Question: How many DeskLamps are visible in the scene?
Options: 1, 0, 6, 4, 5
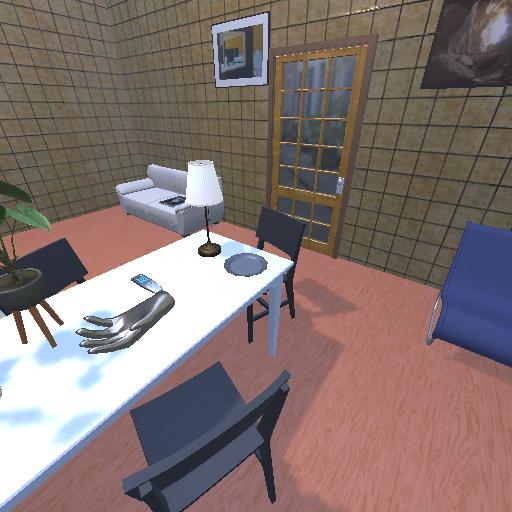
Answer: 1